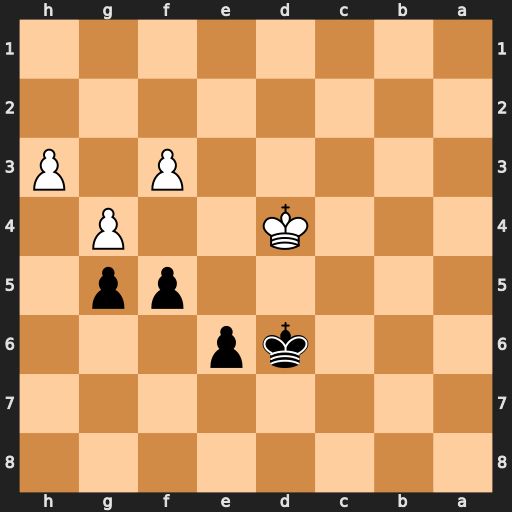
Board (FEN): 8/8/3kp3/5pp1/3K2P1/5P1P/8/8
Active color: b
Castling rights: -
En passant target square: -
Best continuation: e5+ Kd3 f4 Ke4 Ke6